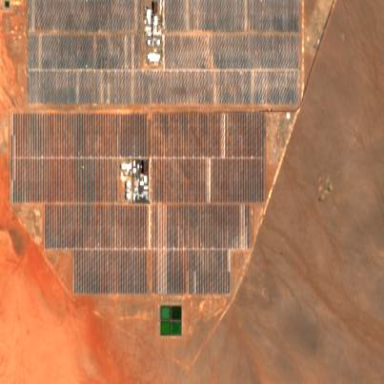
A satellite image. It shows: Solar power plant.